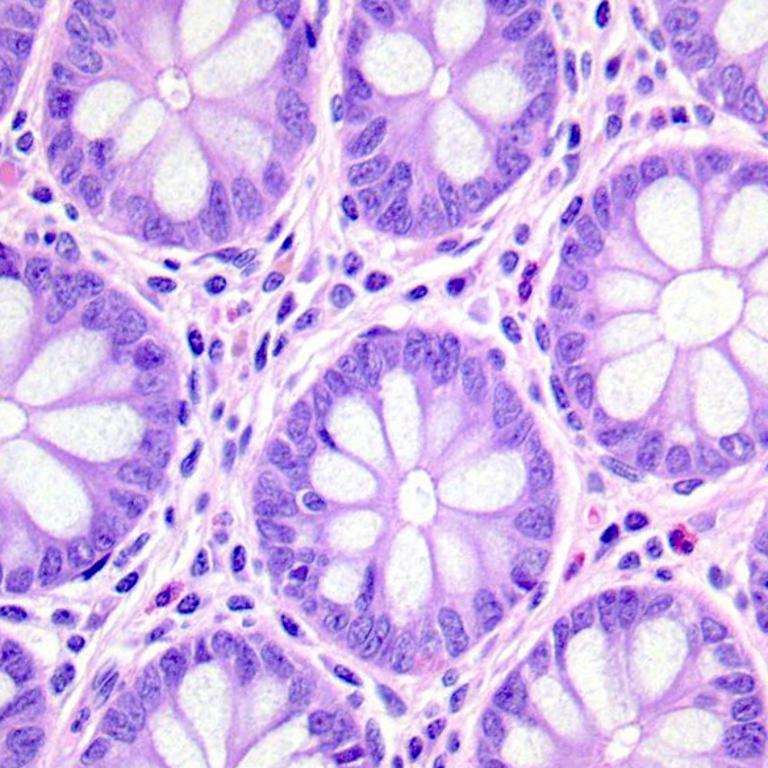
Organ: colon
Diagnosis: benign